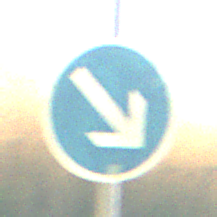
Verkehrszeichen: VorgeschriebeneVorbeifahrtRechts
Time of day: MorningAfternoon
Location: Outdoor (Nature)
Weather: PartlyCloudy
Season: NotSpecified
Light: Natural